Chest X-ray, AP view. Patient: 39 years old, sex M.
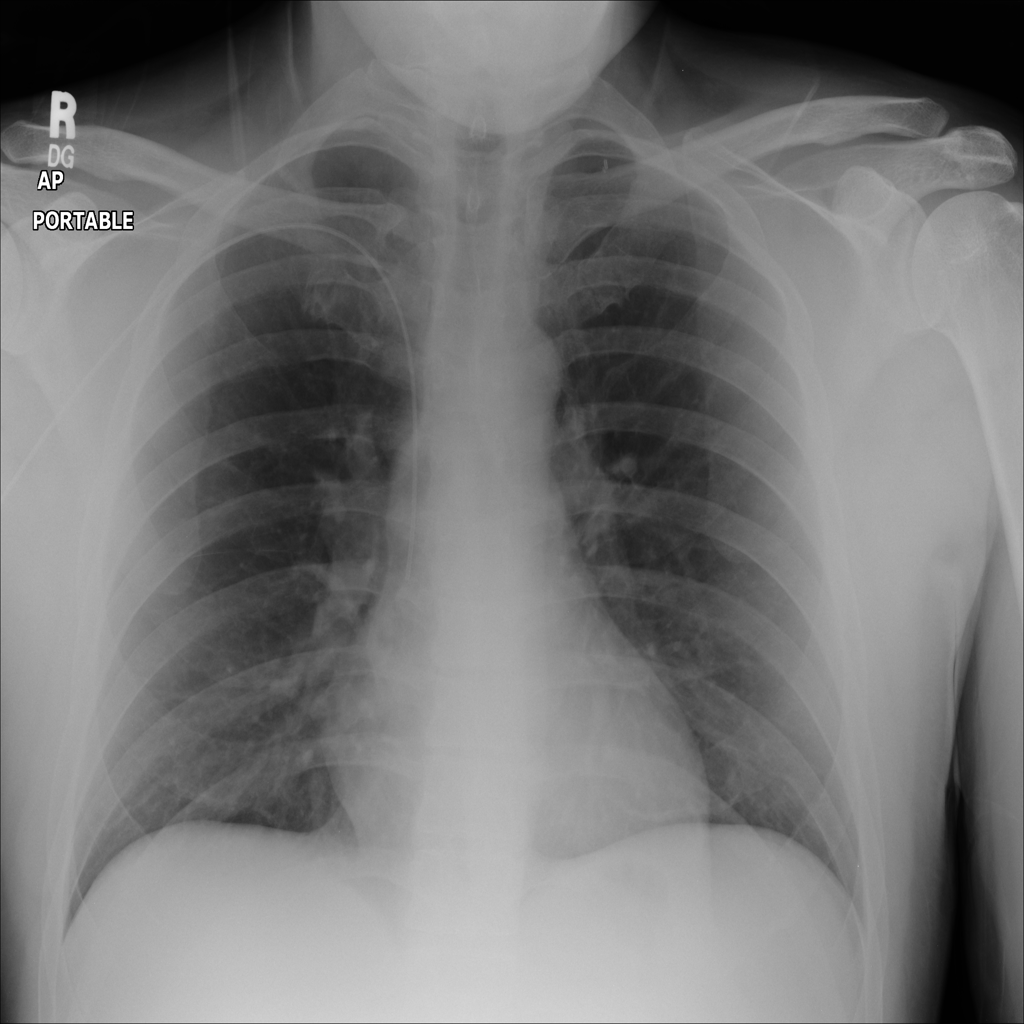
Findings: No Finding